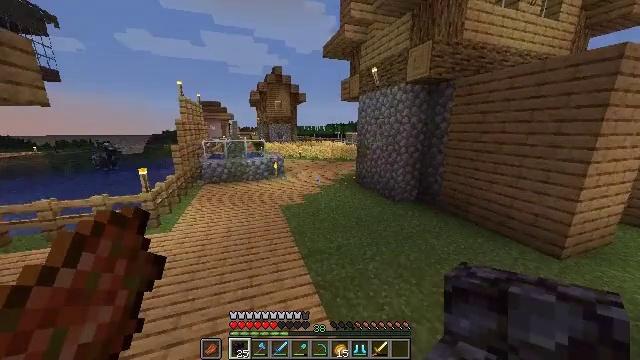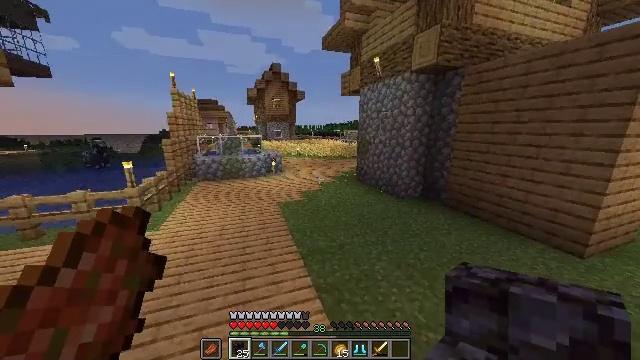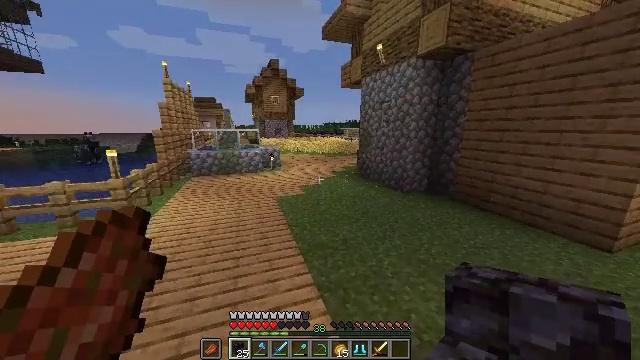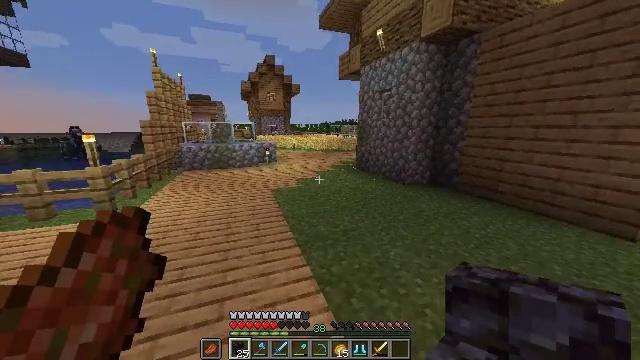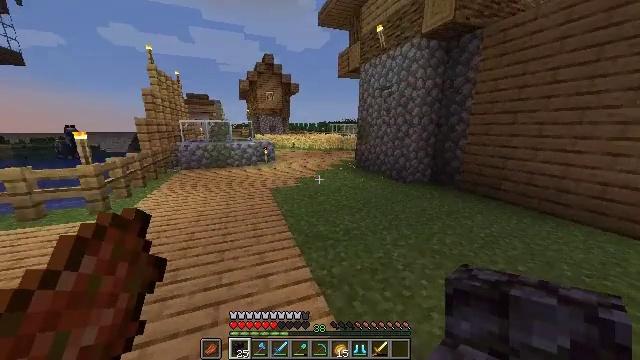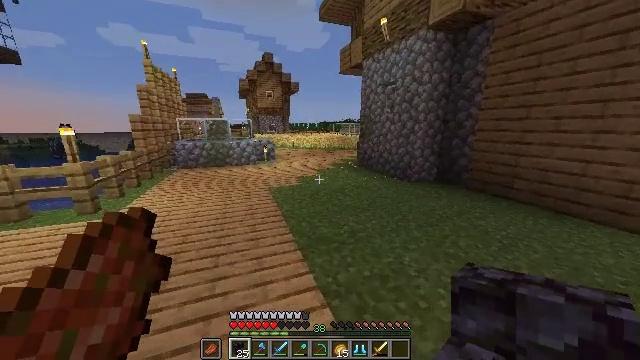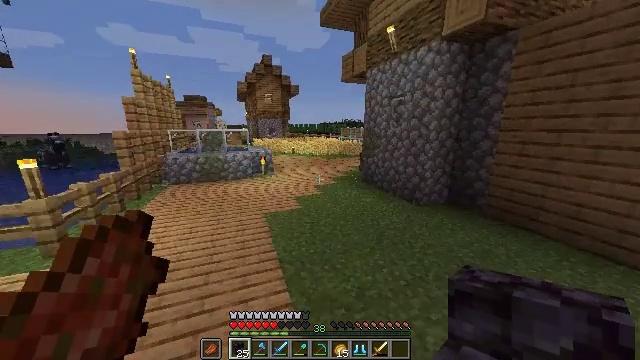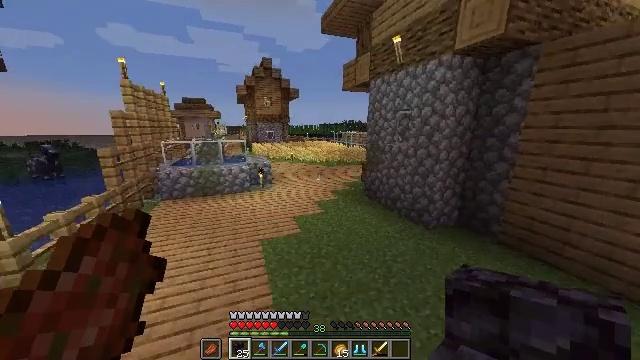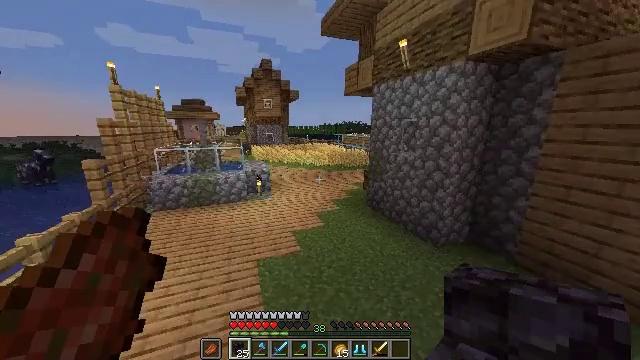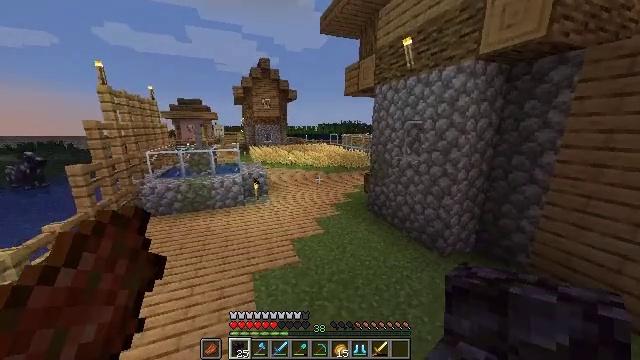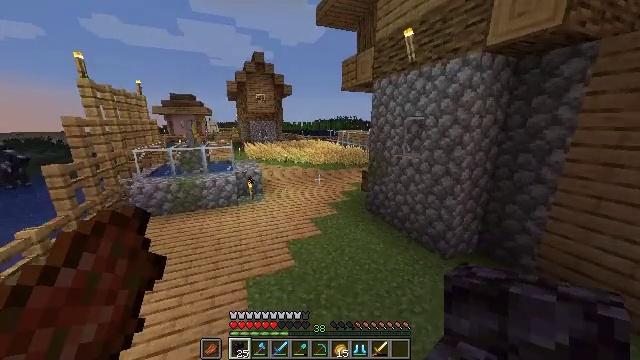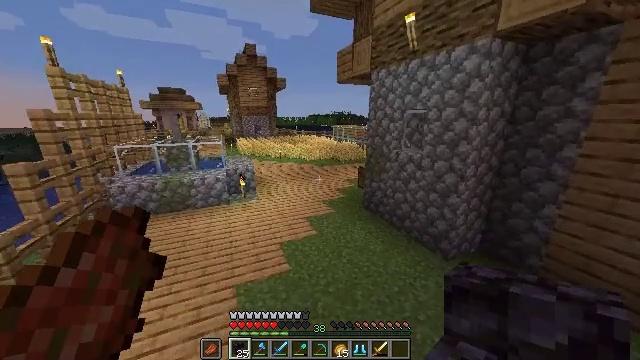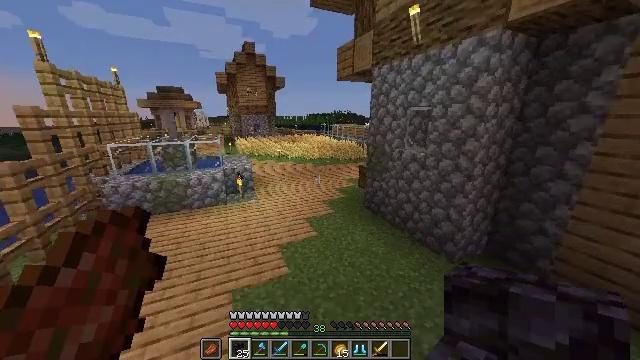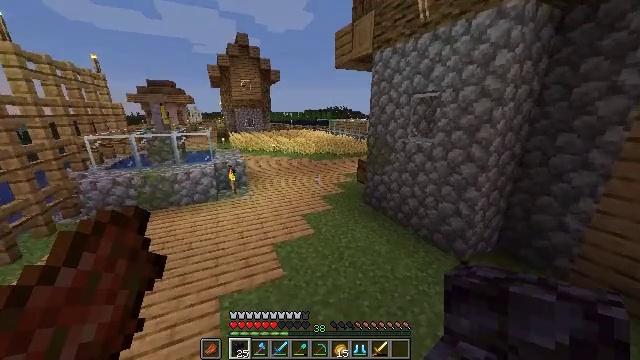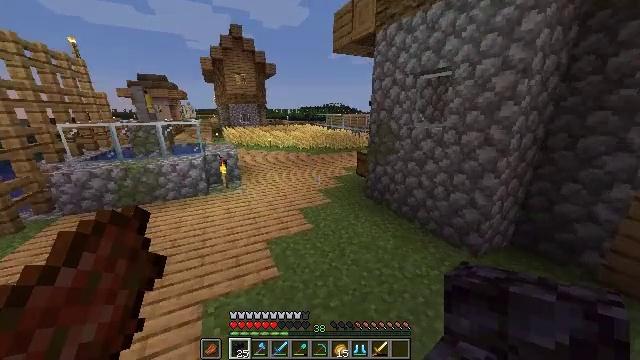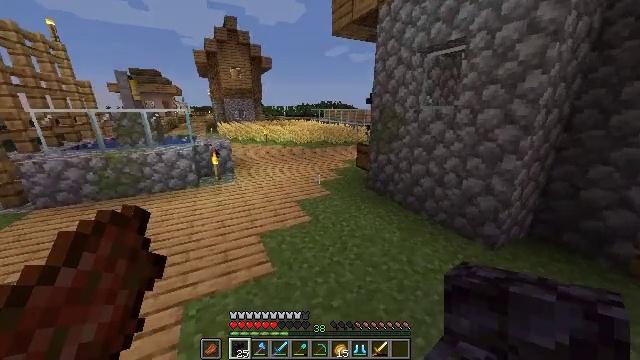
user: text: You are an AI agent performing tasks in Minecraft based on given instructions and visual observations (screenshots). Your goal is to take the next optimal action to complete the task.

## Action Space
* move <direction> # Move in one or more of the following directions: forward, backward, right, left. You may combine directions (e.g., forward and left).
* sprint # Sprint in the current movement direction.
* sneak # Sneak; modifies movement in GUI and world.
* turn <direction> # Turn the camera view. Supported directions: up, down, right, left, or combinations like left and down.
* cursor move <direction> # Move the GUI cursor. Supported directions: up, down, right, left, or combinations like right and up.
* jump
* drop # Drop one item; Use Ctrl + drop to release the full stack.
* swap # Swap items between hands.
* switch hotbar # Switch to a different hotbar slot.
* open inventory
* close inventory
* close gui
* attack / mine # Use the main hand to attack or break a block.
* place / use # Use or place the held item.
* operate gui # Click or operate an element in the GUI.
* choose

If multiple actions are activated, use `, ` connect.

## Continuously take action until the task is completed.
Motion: motion action
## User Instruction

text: Mine the white bed.
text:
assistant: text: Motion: move forward, jump
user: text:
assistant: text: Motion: move forward, jump
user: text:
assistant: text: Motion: move forward, sprint, jump
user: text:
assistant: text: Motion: move forward, sprint, jump
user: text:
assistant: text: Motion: move forward, sprint, jump
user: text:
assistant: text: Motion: move forward, jump
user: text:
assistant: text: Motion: move forward, jump
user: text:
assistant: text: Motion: move forward, jump
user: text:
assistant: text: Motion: move forward, jump
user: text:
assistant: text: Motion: move forward, turn right and down, jump
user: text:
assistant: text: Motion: move forward, turn right and down, jump
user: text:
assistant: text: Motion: move forward, jump
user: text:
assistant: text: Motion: move forward, turn right, jump
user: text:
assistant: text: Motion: move forward, jump
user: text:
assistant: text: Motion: move forward, sprint, jump
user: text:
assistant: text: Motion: move forward, sprint, jump
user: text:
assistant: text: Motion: move forward, sprint, jump
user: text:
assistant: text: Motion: move forward, sprint, jump
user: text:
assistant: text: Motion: move forward, jump
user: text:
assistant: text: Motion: move forward, jump
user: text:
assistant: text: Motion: move forward, jump
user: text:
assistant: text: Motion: move forward, jump
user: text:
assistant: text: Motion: move forward, jump
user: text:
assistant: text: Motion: move forward, turn right, jump
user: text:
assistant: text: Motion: move forward, turn right, jump
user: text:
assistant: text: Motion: move forward, sprint, turn right and down, jump
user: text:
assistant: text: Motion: move forward, sprint, turn right and down, jump
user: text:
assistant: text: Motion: move forward, sprint, turn right, jump
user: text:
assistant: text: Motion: move forward, sprint, turn right and down, jump
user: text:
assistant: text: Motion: move forward, sprint, turn right, jump